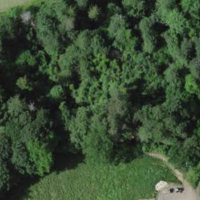
EUNIS habitat code: 43
Species observed at this site:
Milvus milvus